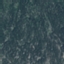
Land use / land cover: HerbaceousVegetation